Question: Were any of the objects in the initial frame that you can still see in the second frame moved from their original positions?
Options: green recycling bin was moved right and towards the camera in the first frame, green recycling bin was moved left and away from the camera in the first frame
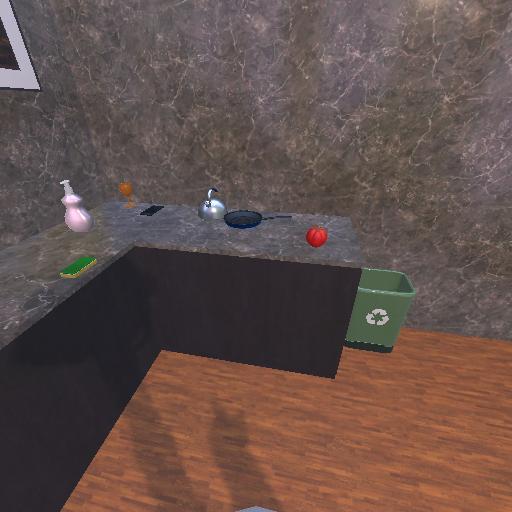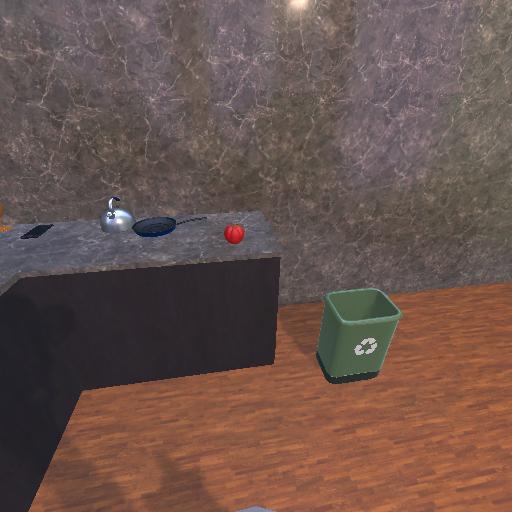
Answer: green recycling bin was moved right and towards the camera in the first frame